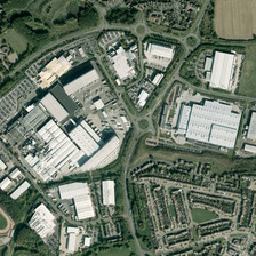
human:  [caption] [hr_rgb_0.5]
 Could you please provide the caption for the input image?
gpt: These big white buildings belong to the industrial area.

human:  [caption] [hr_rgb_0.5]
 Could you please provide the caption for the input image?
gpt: These huge white buildings belong to industrial areas.

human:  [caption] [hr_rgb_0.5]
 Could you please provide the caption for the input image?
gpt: These large white buildings belong to the industrial zone.

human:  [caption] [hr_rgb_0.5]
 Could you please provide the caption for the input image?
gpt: These big white buildings belong to the industrial district.

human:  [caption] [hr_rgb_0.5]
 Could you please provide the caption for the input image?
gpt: These great white buildings belong to the industrial district.